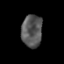
Tissue: prostate
Cell type: T cells
Senescence score: 0.2655
Nuclear area (px): 655
Mean DAPI intensity: 88.072